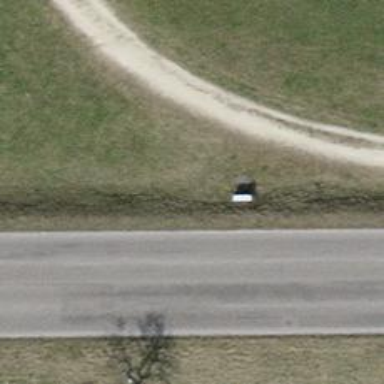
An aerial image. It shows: Street cabinet of man-made origin.